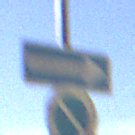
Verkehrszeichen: EinbahnstrasseRechtsweisend
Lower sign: EingeschraenktesHalteverbot
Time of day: MorningAfternoon
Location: Outdoor (RoadRail)
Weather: PartlyCloudy
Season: NotSpecified
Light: Natural